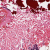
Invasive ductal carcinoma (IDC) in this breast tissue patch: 1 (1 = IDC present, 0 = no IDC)